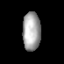
Tissue: prostate
Cell type: T cells
Senescence score: 0.2147
Nuclear area (px): 684
Mean DAPI intensity: 163.639